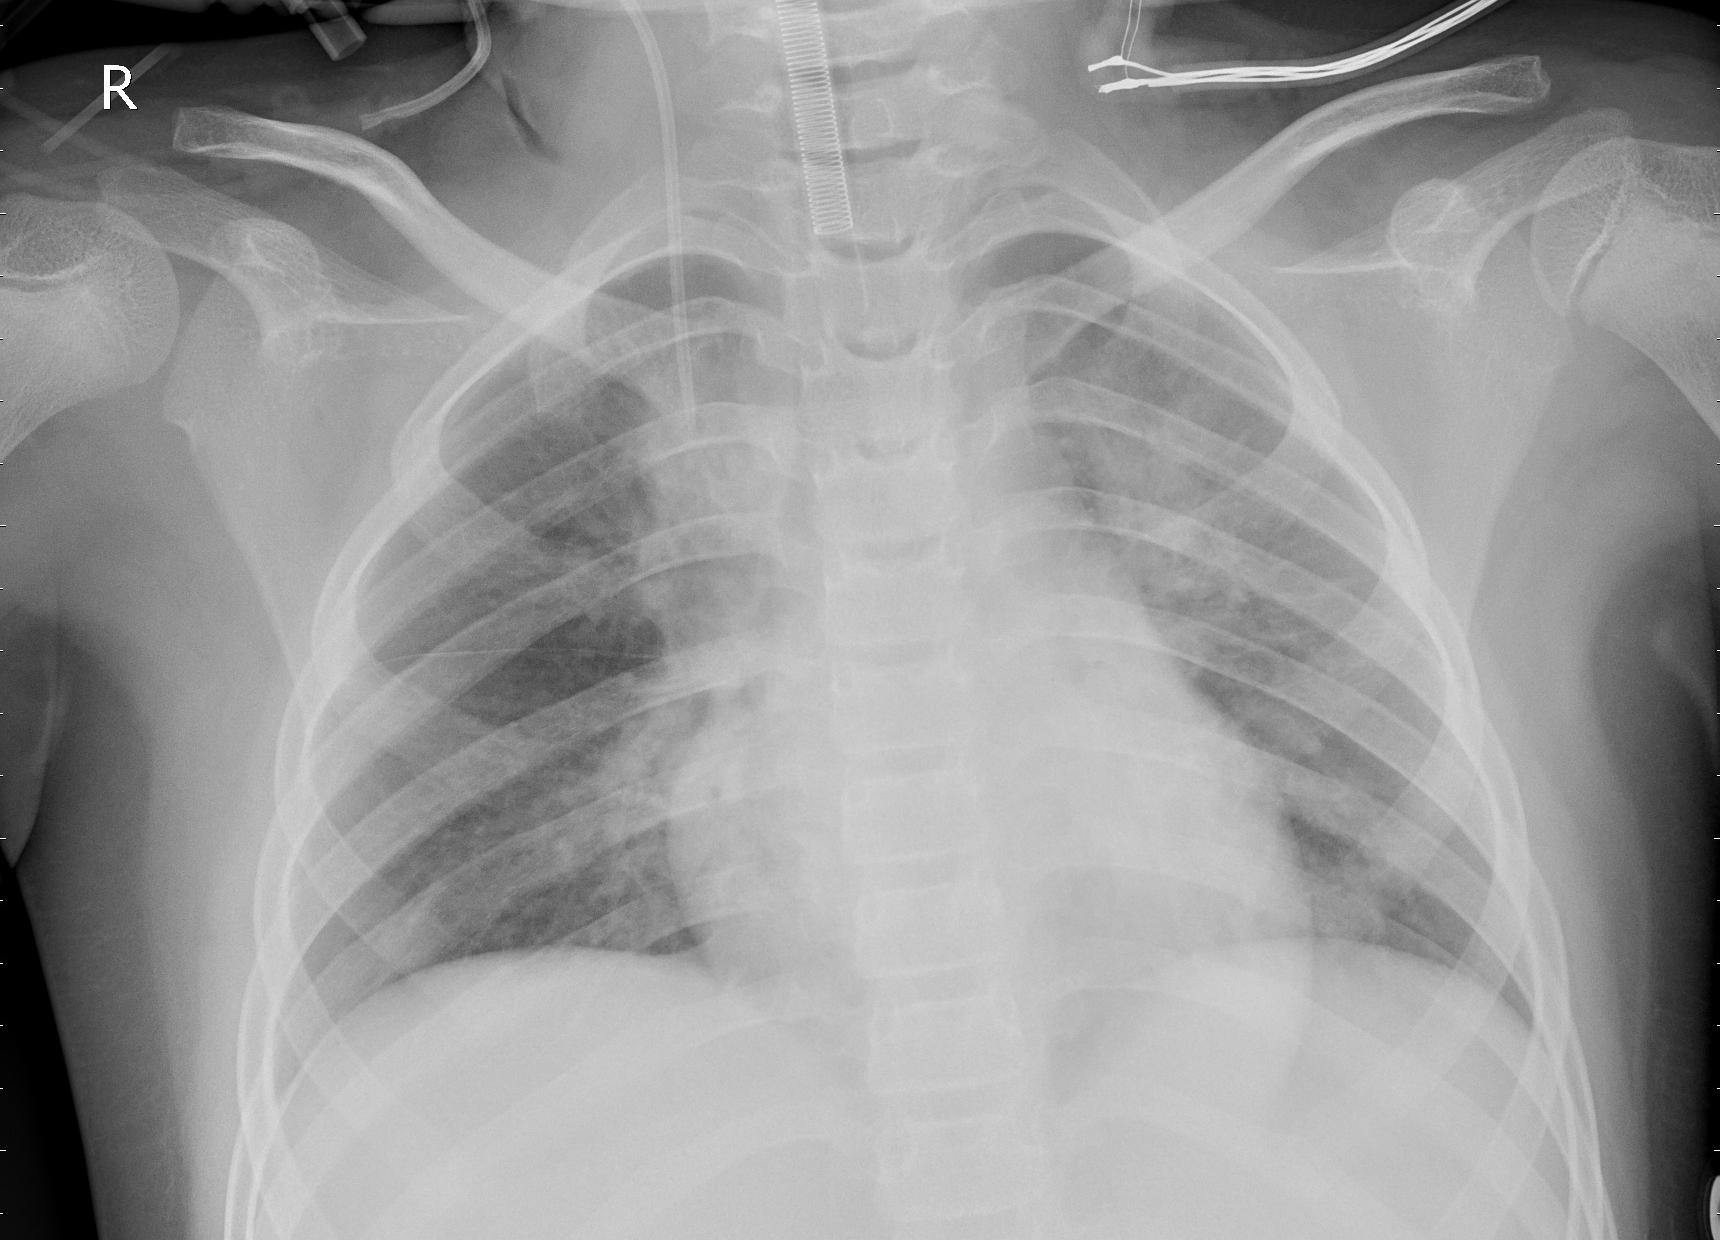
Diagnosis: PNEUMONIA